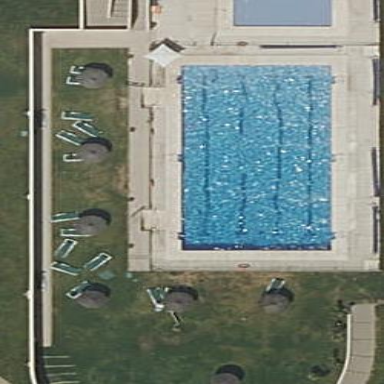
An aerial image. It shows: Swimming pool located in leisure land.